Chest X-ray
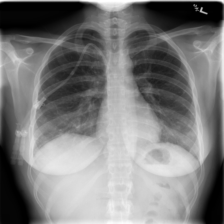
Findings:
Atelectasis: negative
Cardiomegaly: negative
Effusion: negative
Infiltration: negative
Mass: negative
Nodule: negative
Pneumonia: negative
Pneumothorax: negative
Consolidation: negative
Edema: negative
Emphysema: negative
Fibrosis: negative
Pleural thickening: negative
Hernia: negative